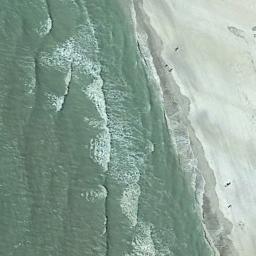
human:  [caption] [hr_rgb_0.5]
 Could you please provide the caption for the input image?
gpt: The beach is made up of light green seawater and the white coast .

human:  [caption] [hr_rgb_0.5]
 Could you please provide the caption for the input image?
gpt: The green oceans and white sand and small black spots .

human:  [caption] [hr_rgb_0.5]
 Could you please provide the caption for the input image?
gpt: There are some people on the beach .

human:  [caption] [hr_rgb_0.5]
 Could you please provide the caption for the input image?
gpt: The beach with white sand and the color of the seawater is green .

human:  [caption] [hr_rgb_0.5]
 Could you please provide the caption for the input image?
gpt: There are water marks on the beach .